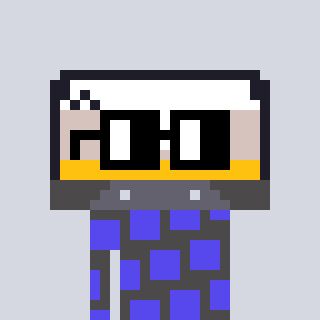
a pixel art character with square black glasses, a cassette tape-shaped head and a grayscale-colored body on a cool background